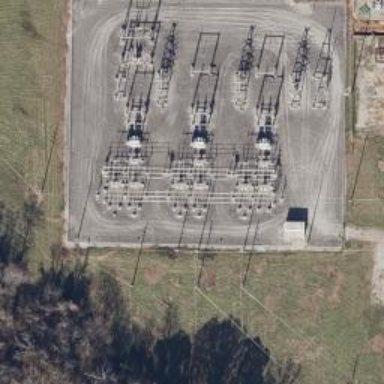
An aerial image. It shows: Switch for power supply.